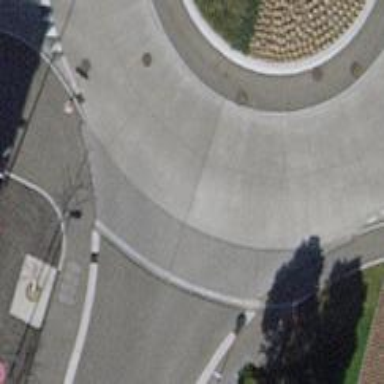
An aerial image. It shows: Unmarked crossing with traffic calming table.